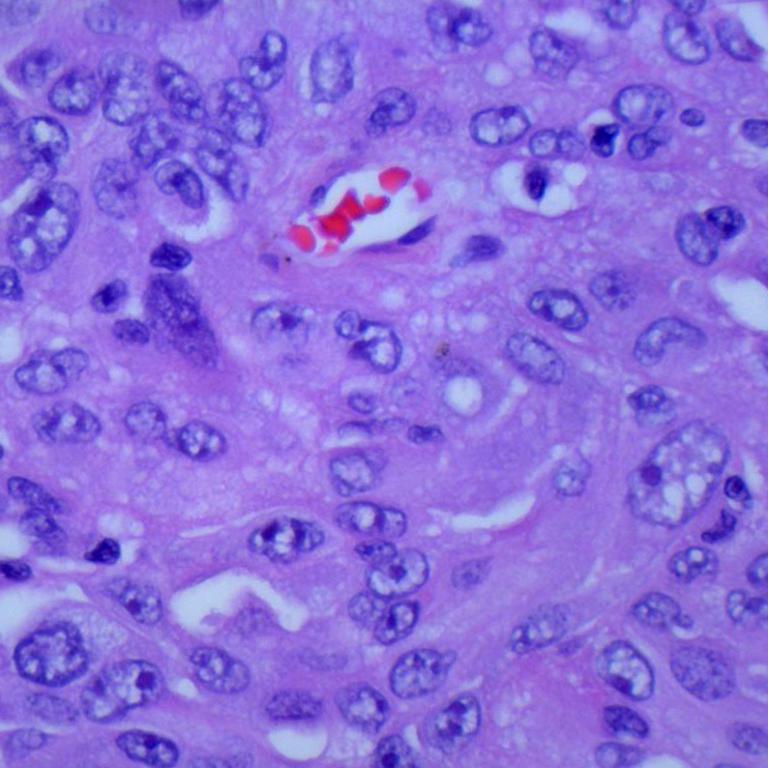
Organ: lung
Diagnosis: adenocarcinomas